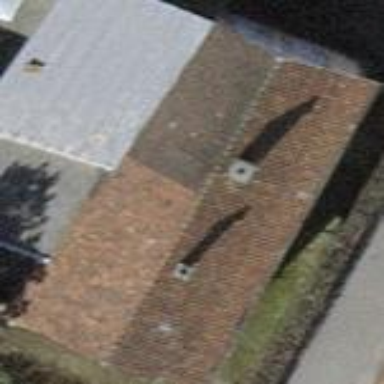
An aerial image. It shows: Building with gabled roof made of roof tiles in rosy brown color.